Field crop: tomato
Growth stage: 2
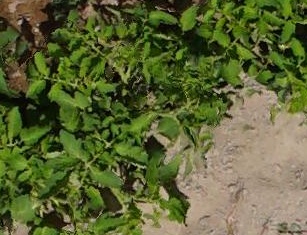
Species: tomato